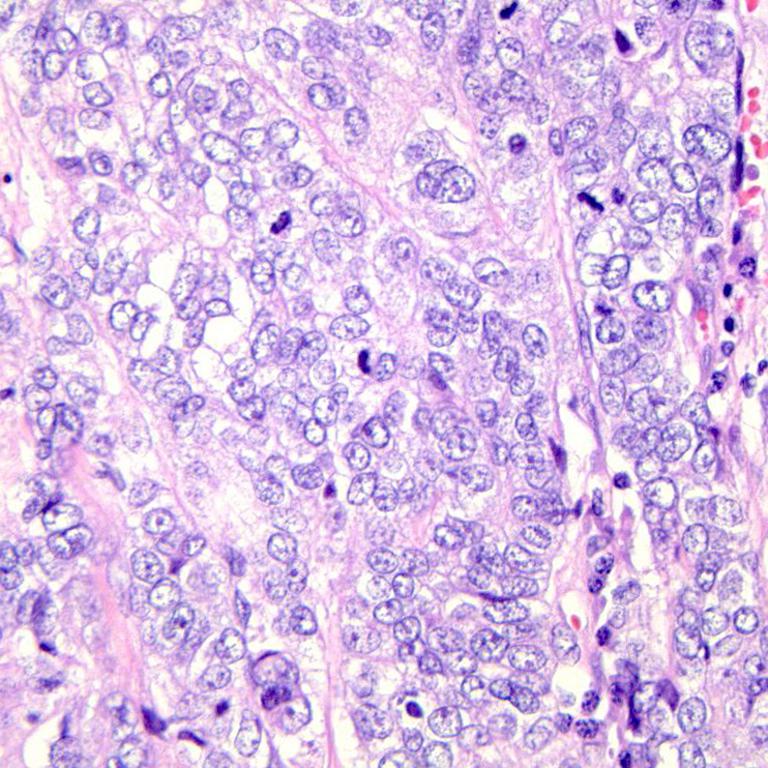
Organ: colon
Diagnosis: adenocarcinomas